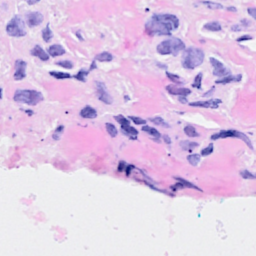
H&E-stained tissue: Breast